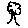
Label: tree